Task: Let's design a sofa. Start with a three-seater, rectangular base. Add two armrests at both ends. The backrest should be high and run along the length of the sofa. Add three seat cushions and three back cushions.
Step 478:
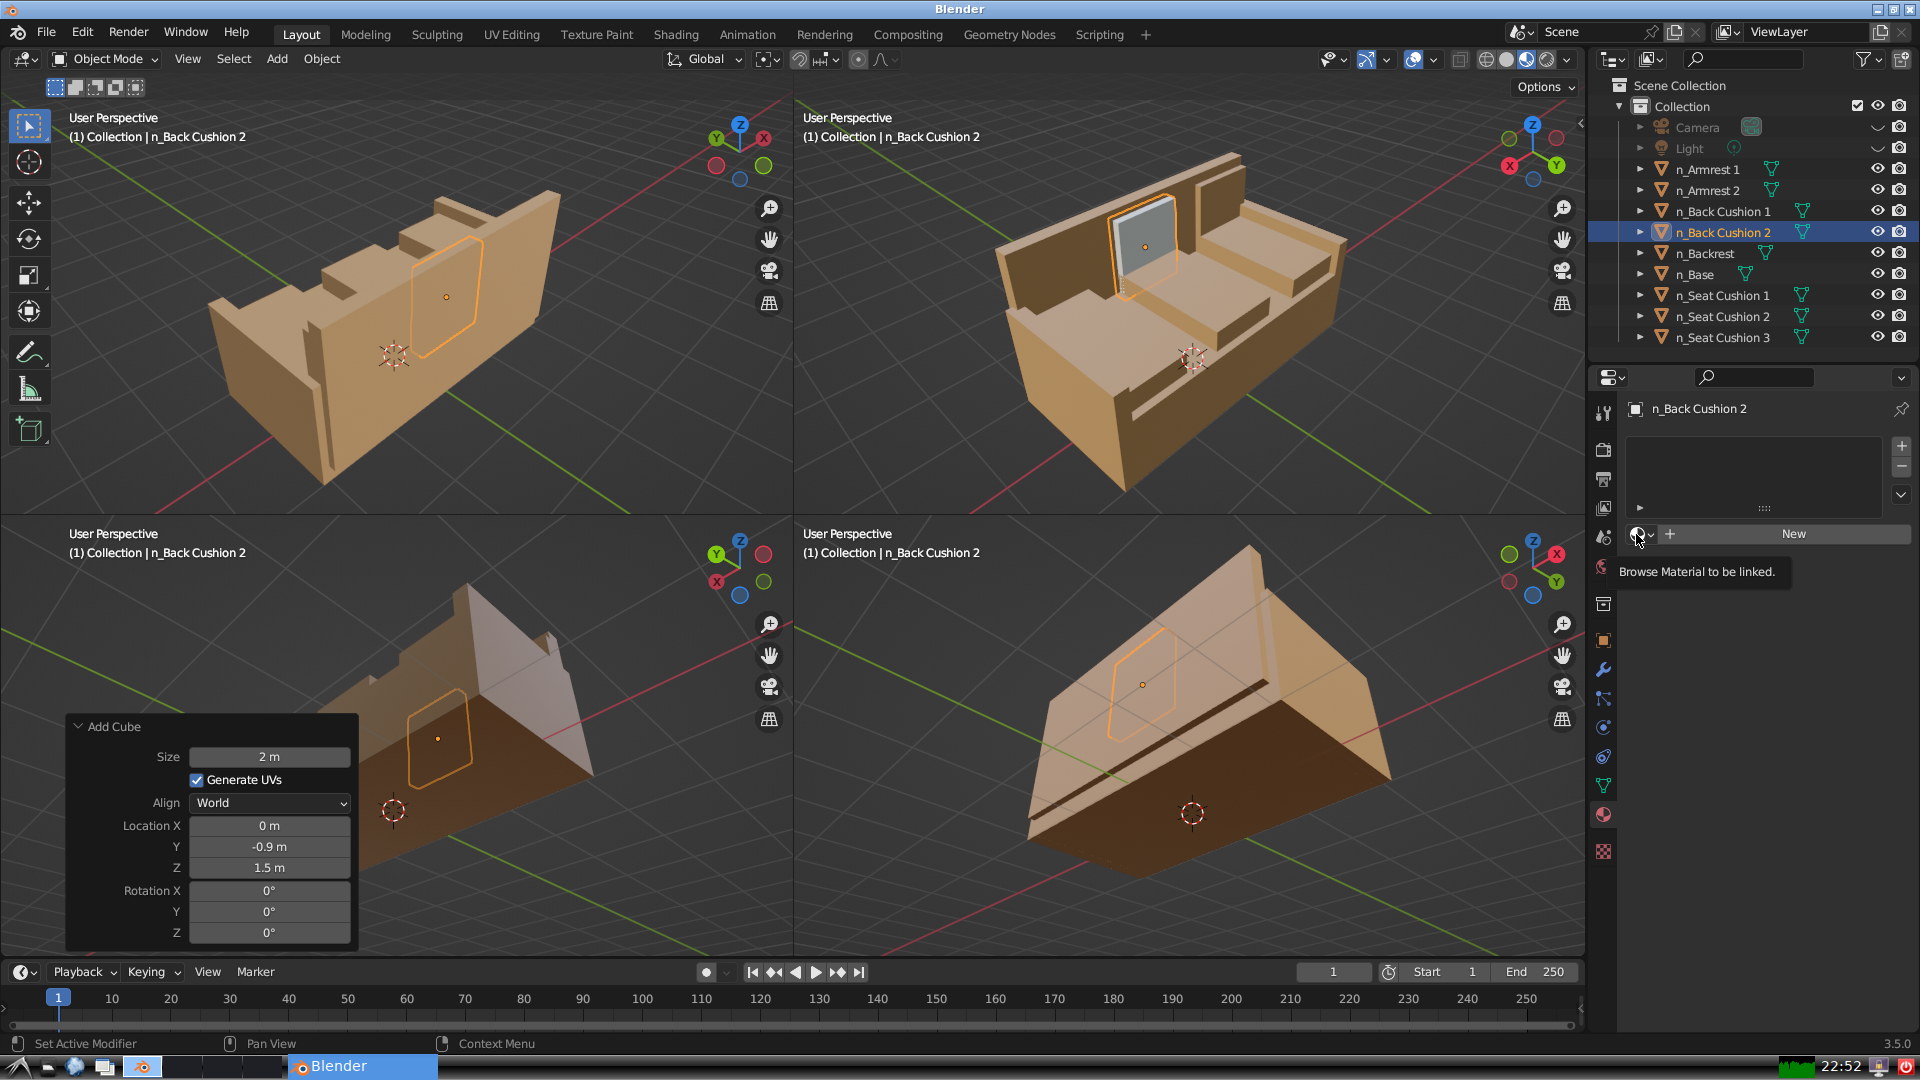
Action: click: no